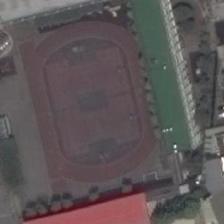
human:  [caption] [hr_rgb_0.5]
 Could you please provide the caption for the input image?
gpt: a red court and nearby a green grass with little white points .

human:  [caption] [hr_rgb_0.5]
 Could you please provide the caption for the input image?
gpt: several long buildings are around a playground .

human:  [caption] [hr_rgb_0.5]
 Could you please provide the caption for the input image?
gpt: a red building and greenbelt surround the field .

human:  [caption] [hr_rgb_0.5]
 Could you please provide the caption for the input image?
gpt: a playground is surroundeded by some buildings .

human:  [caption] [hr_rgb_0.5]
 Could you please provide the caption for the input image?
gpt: a playground is next to a red house .